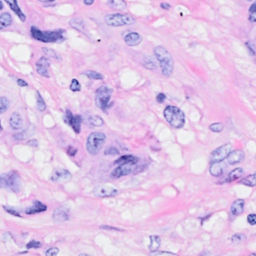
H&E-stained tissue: Breast